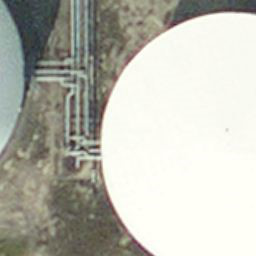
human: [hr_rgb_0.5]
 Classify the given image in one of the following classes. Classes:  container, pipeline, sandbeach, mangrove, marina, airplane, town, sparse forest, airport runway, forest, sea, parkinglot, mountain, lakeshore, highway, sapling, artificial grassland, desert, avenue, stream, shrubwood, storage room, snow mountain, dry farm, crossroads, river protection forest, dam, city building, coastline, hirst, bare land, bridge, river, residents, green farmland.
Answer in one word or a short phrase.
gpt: storage room